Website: macys
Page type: customer-info-address
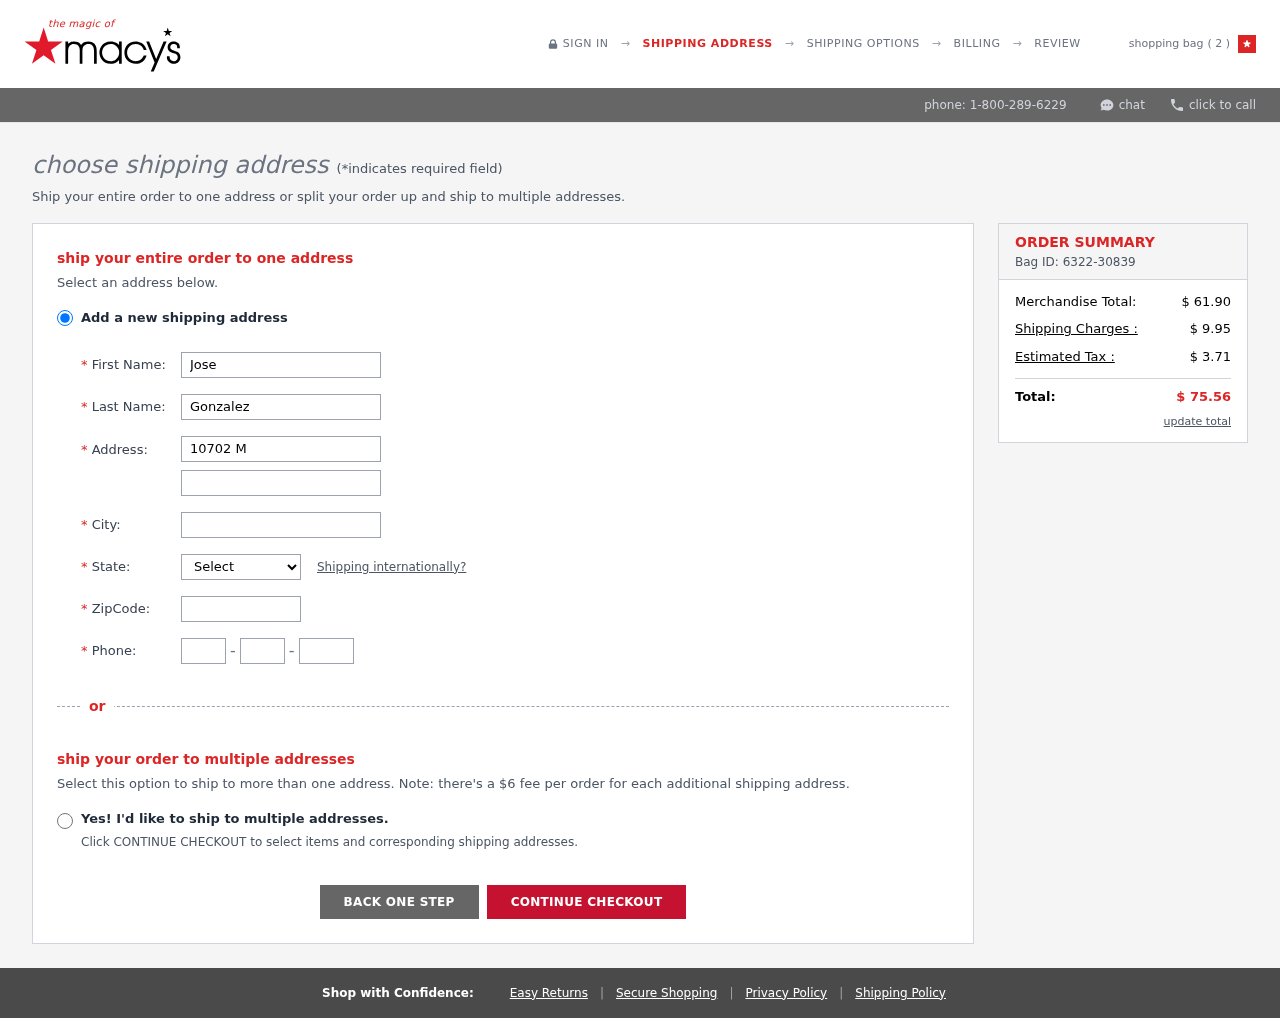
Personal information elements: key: PII_CITY
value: Lorimouth
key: PII_FIRSTNAME
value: Jose
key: PII_LASTNAME
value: Gonzalez
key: PII_PHONE_AREA
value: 416
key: PII_PHONE_PREFIX
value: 820
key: PII_PHONE_SUFFIX
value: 3551
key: PII_POSTCODE
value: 08089
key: PII_STATE_ABBR
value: NJ
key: PII_STREET
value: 10702 Melissa Forge Apt. 688
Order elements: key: ORDER_NUM_ITEMS
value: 2
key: ORDER_ID
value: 6322-30839
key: ORDER_SUBTOTAL
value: $ 61.90
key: ORDER_SHIPPING_COST
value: $ 9.95
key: ORDER_TAX
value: $ 3.71
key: ORDER_TOTAL
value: $ 75.56